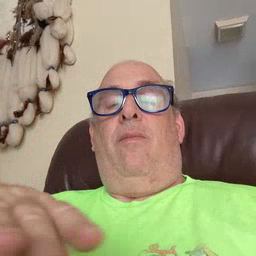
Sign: pool